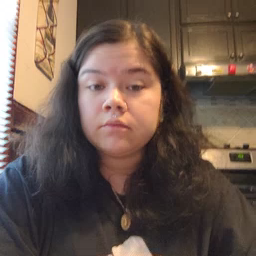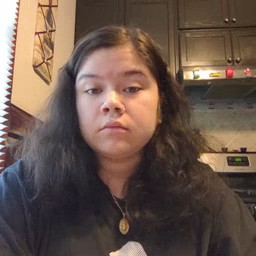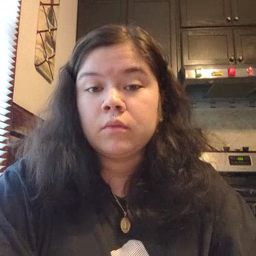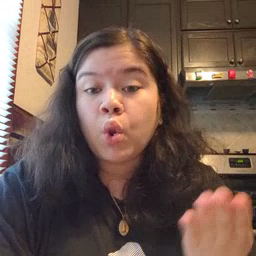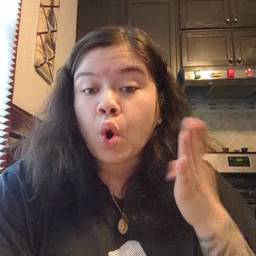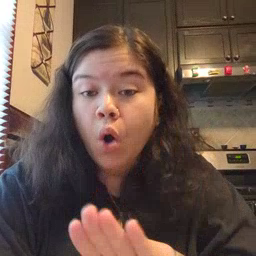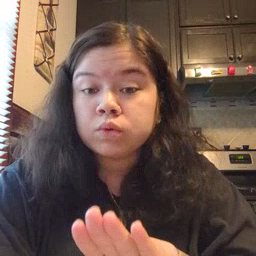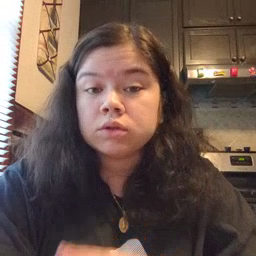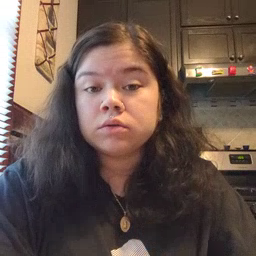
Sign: close